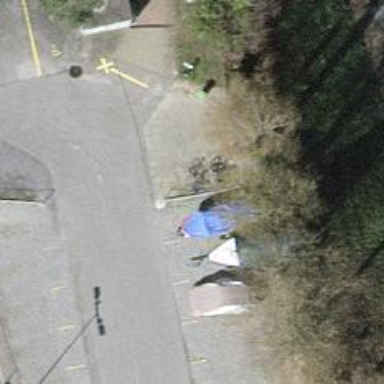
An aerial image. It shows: Motorcycle parking area.